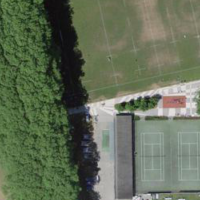
EUNIS habitat code: 53
Species observed at this site:
Corylus avellana